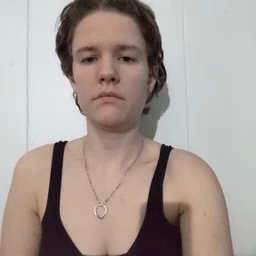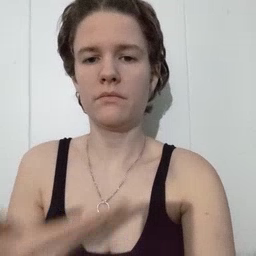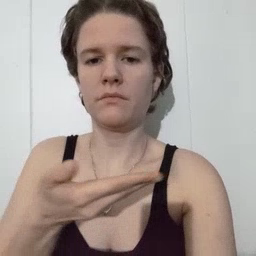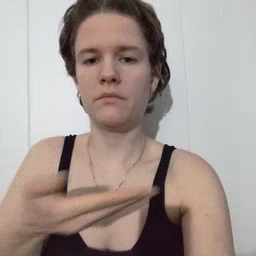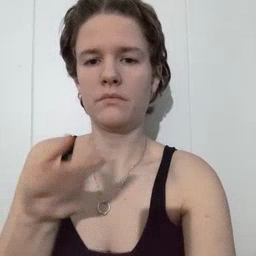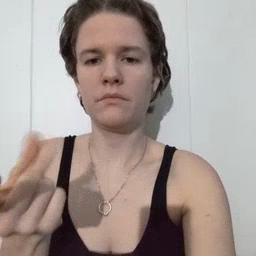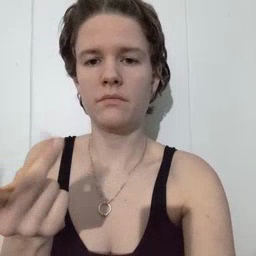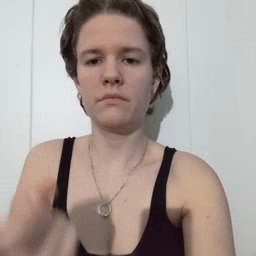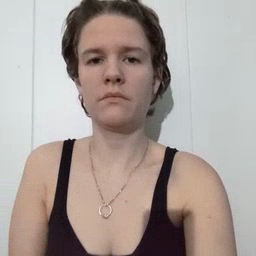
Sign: puppy